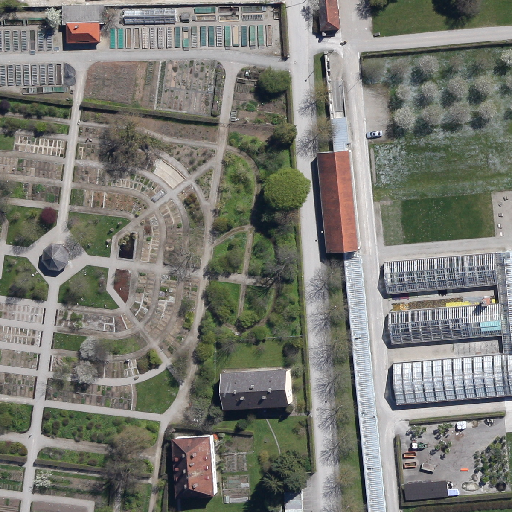
Referring expression: road